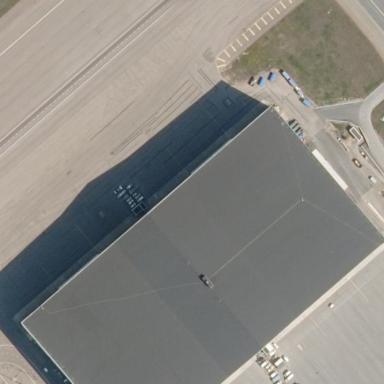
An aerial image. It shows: Hangar.